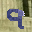
Label: 9